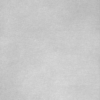
Label: dusty